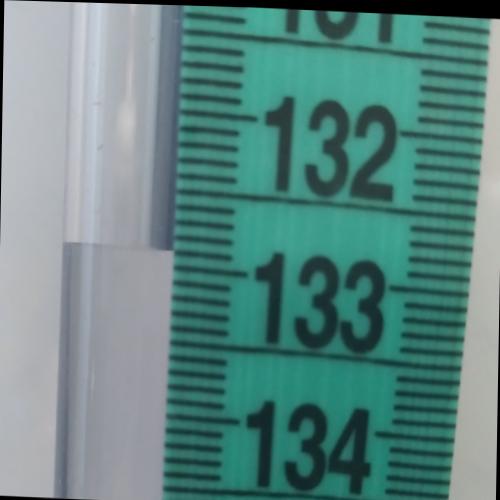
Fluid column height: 132.9 cm